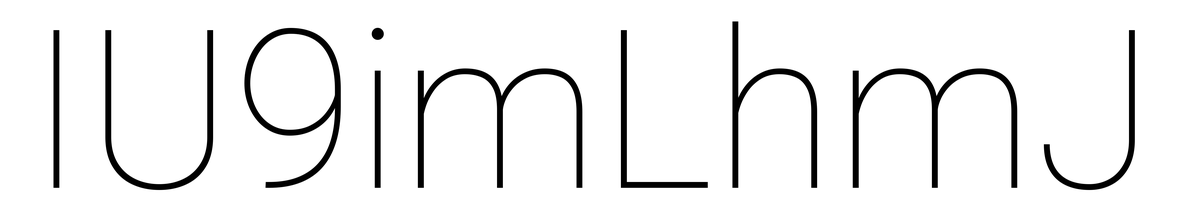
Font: Roboto_Thin